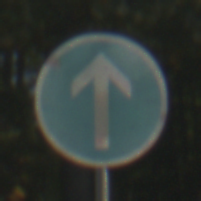
Verkehrszeichen: VorgeschriebeneFahrtrichtungGeradeaus
Umgebung: Outdoor, Suburban
Tageszeit: MorningAfternoon
Wetter: Clear
Licht: Natural
Jahreszeit: NotSpecified
Kontrast: HighContrast